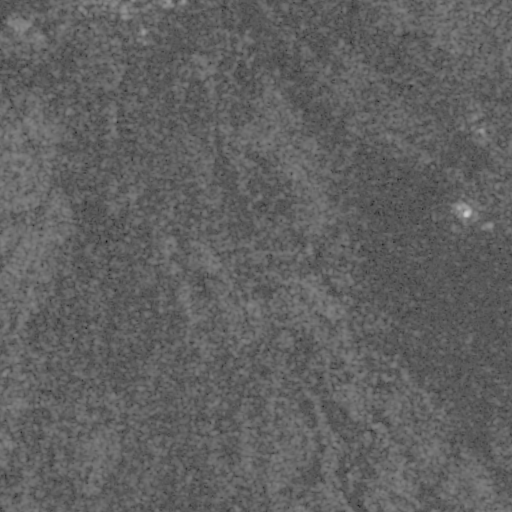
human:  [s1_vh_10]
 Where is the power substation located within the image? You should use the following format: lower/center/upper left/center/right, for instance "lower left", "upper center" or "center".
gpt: The power substation is located in the upper center of the image.
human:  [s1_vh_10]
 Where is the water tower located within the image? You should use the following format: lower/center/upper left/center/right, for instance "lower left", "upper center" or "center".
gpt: The water tower is located in the center right of the image.
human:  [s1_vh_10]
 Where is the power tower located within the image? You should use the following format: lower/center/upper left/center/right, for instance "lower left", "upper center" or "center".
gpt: There is no power tower in the image.

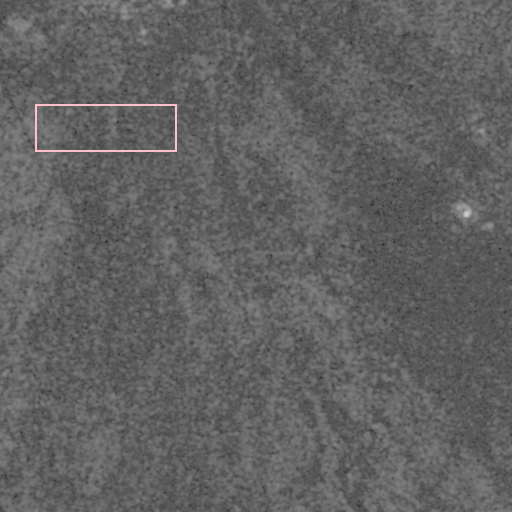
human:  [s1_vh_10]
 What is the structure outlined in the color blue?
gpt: There is no blue outline.
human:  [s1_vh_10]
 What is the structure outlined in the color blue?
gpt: There is no structure outlined in blue.